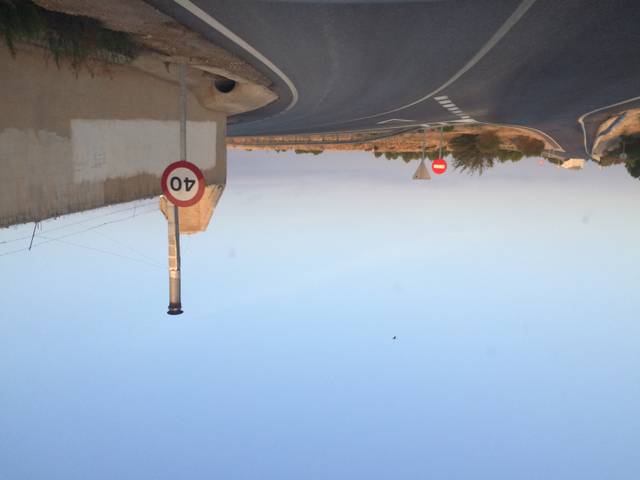
Region: Spain
Coordinates: 39.013, -1.852